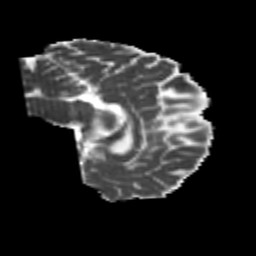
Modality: MD
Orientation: sagittal
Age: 26
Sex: male
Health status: healthy
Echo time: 0.074 s